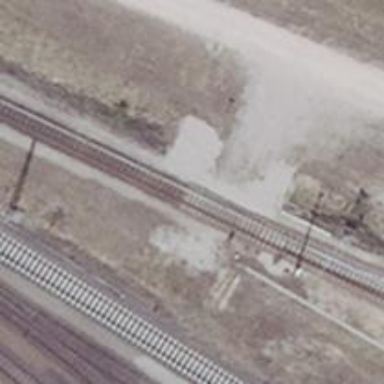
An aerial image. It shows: Railway signal.